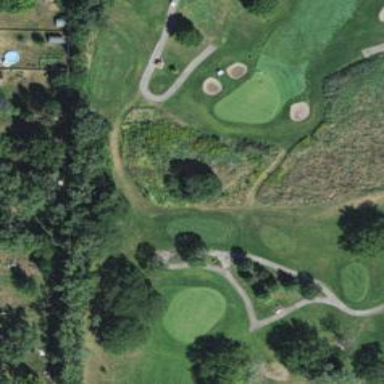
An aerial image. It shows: Path for both roads and golfers.